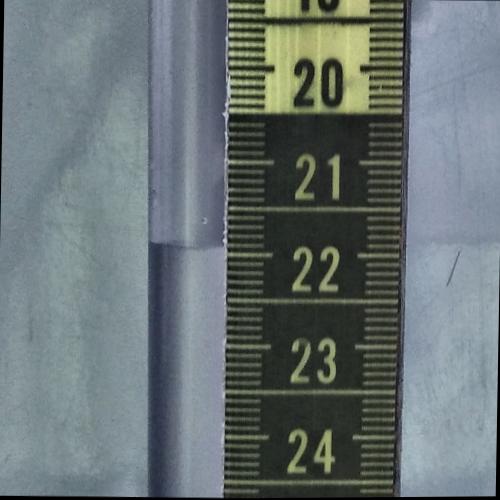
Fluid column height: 21.9 cm